Question: why I can not show the scroll view in my project, when run does not look scrollview in my project, do I put scrollview not quite right? How Scrollview placement should be, so that all items that are in my project can get scrollview This my XML Code
## activity.xml
'''
<RelativeLayout xmlns:android="http://schemas.android.com/apk/res/android"
xmlns:tools="http://schemas.android.com/tools"
android:layout_width="match_parent"
android:layout_height="match_parent"
android:padding="5dp"
tools:context=".BoxOfficeDetailActivity" >
<ImageView
android:id="@+id/ivPosterImage"
android:layout_width="150dp"
android:layout_height="200dp"
android:layout_alignParentLeft="true"
android:layout_alignParentTop="true"
android:adjustViewBounds="true"
android:maxHeight="300dp"
android:src="@drawable/large_movie_poster" />
<TextView
android:id="@+id/tvCriticsScore"
android:layout_width="wrap_content"
android:layout_height="wrap_content"
android:layout_alignLeft="@+id/tvTitle"
android:layout_below="@+id/tvTitle"
android:layout_marginTop="5dp"
android:layout_toRightOf="@+id/ivPosterImage"
android:text="@string/critics_score"
android:textSize="14sp" />
<TextView
android:id="@+id/tvCast"
android:layout_width="wrap_content"
android:layout_height="wrap_content"
android:layout_alignLeft="@+id/tvAudienceScore"
android:layout_below="@+id/tvAudienceScore"
android:text="@string/cast"
android:layout_marginTop="5dp"
android:textSize="14sp" />
<TextView
android:id="@+id/tvTitle"
android:layout_width="wrap_content"
android:layout_height="wrap_content"
android:layout_alignTop="@+id/ivPosterImage"
android:layout_marginLeft="8dp"
android:layout_toRightOf="@+id/ivPosterImage"
android:text="@string/movie_title"
android:layout_marginTop="5dp"
android:textSize="18sp" />
<ScrollView
android:layout_width="wrap_content"
android:layout_height="wrap_content"
android:layout_below="@+id/ivPosterImage"
android:layout_marginTop="10dp"
android:id="@+id/scrollView1">
<LinearLayout
android:layout_width="match_parent"
android:layout_height="match_parent"
android:orientation="vertical" >
</LinearLayout>
</ScrollView>
<TextView
android:id="@+id/tvAudienceScore"
android:layout_width="wrap_content"
android:layout_height="wrap_content"
android:layout_alignLeft="@+id/tvCriticsScore"
android:layout_below="@+id/tvCriticsScore"
android:layout_marginTop="5dp"
android:text="@string/audi_score"
android:textSize="14sp" />
<TextView
android:id="@+id/tvSynopsis"
android:layout_width="wrap_content"
android:layout_height="wrap_content"
android:layout_alignLeft="@+id/scrollView1"
android:layout_below="@+id/tvCriticsConsensus"
android:layout_marginTop="48dp"
android:textSize="17sp"
android:text="@string/synopsis" />
<TextView
android:id="@+id/tvCriticsConsensus"
android:layout_width="wrap_content"
android:layout_height="wrap_content"
android:layout_alignLeft="@+id/scrollView1"
android:layout_alignTop="@+id/scrollView1"
android:text="@string/cosensus"
android:textSize="17sp" />
</RelativeLayout>
'''
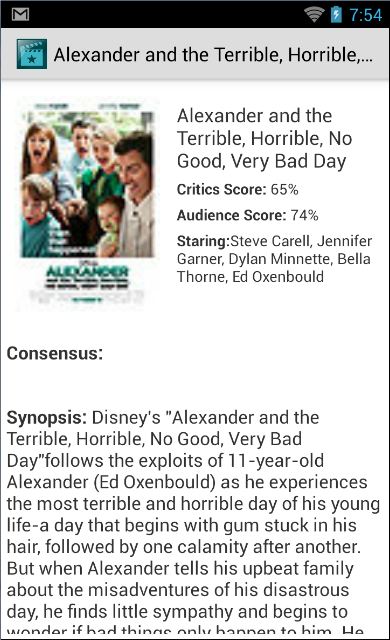
Answer: Your scrollview height should not be defined in wrap because you want it to scroll.
Also the linear inside the scroll should be in wrap for its height and have some elements inside.
Suggestion if you don't mind using linears :
'''
<RelativeLayout xmlns:android="http://schemas.android.com/apk/res/android"
xmlns:tools="http://schemas.android.com/tools"
android:layout_width="match_parent"
android:layout_height="match_parent"
android:padding="5dp"
tools:context=".BoxOfficeDetailActivity" >
<ScrollView
android:id="@+id/scrollView1"
android:layout_width="match_parent"
android:layout_height="match_parent"
android:layout_marginTop="10dp" >
<LinearLayout
android:layout_width="match_parent"
android:layout_height="wrap_content"
android:orientation="vertical" >
<LinearLayout
android:layout_width="match_parent"
android:layout_height="wrap_content"
android:orientation="horizontal" >
<ImageView
android:id="@+id/ivPosterImage"
android:layout_width="150dp"
android:layout_height="200dp"
android:layout_alignParentLeft="true"
android:layout_alignParentTop="true"
android:adjustViewBounds="true"
android:maxHeight="300dp"
android:src="@drawable/large_movie_poster" />
<LinearLayout
android:layout_width="match_parent"
android:layout_height="wrap_content"
android:orientation="vertical" >
<TextView
android:id="@+id/tvTitle"
android:layout_width="wrap_content"
android:layout_height="wrap_content"
android:layout_alignTop="@+id/ivPosterImage"
android:layout_marginLeft="8dp"
android:layout_marginTop="5dp"
android:layout_toRightOf="@+id/ivPosterImage"
android:text="@string/movie_title"
android:textSize="18sp" />
<TextView
android:id="@+id/tvCriticsScore"
android:layout_width="wrap_content"
android:layout_height="wrap_content"
android:layout_alignLeft="@+id/tvTitle"
android:layout_below="@+id/tvTitle"
android:layout_marginTop="5dp"
android:layout_toRightOf="@+id/ivPosterImage"
android:text="@string/critics_score"
android:textSize="14sp" />
<TextView
android:id="@+id/tvAudienceScore"
android:layout_width="wrap_content"
android:layout_height="wrap_content"
android:layout_alignLeft="@+id/tvCriticsScore"
android:layout_below="@+id/tvCriticsScore"
android:layout_marginTop="5dp"
android:text="@string/audi_score"
android:textSize="14sp" />
<TextView
android:id="@+id/tvCast"
android:layout_width="wrap_content"
android:layout_height="wrap_content"
android:layout_alignLeft="@+id/tvAudienceScore"
android:layout_below="@+id/tvAudienceScore"
android:layout_marginTop="5dp"
android:text="@string/cast"
android:textSize="14sp" />
</LinearLayout>
</LinearLayout>
<TextView
android:id="@+id/tvCriticsConsensus"
android:layout_width="wrap_content"
android:layout_height="wrap_content"
android:text="@string/cosensus"
android:textSize="17sp" />
<TextView
android:id="@+id/tvSynopsis"
android:layout_width="wrap_content"
android:layout_height="wrap_content"
android:layout_below="@+id/tvCriticsConsensus"
android:layout_marginTop="48dp"
android:text="@string/synopsis"
android:textSize="17sp" />
</LinearLayout>
</ScrollView>
</RelativeLayout>
'''